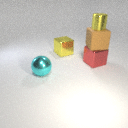
large yellow metal cube to the left of large red metal cube